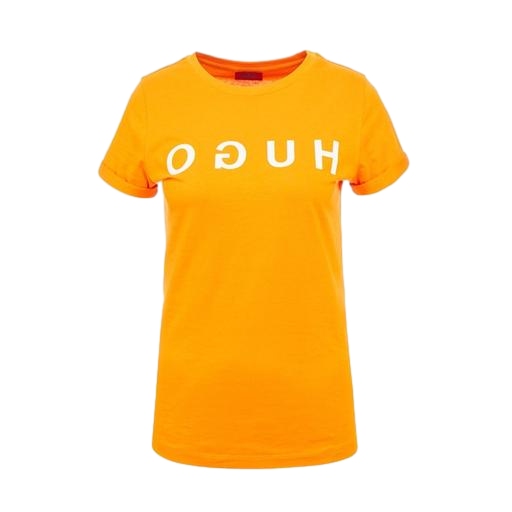
orange tee, yellow iconic women's round neck t-shirt, orange tshirt, white background